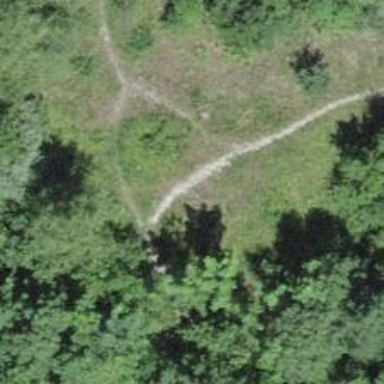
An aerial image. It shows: Path on the ground.